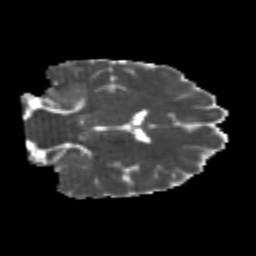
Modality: MD
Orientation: coronal
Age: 24
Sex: male
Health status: healthy
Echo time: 0.074 s